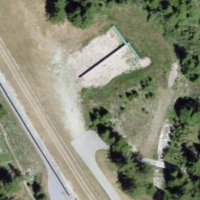
EUNIS habitat code: 31
Species observed at this site:
Pieris rapae
Fabriciana niobe
Xylocopa violacea
Lysandra coridon